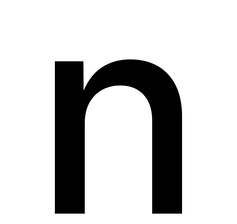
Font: Inter_Medium